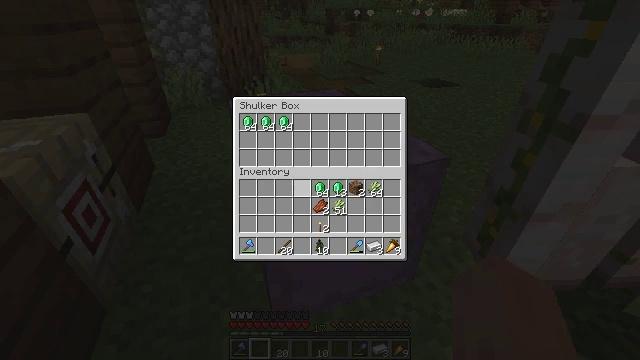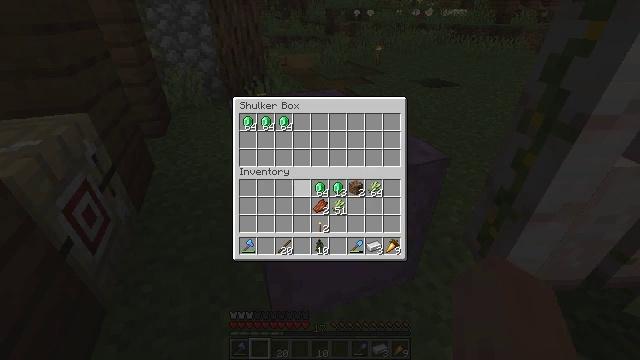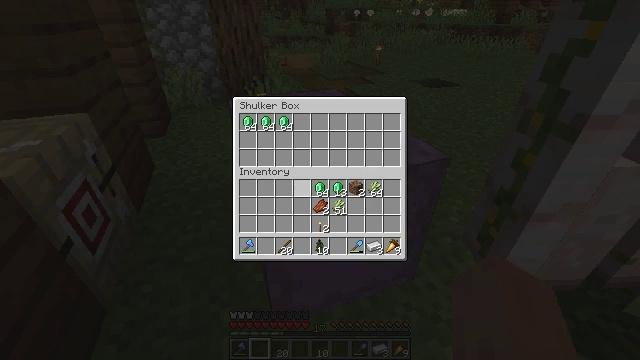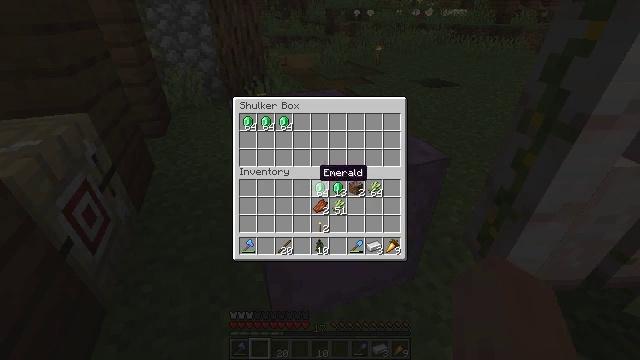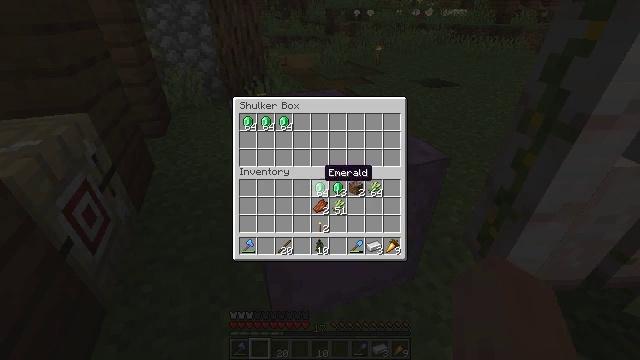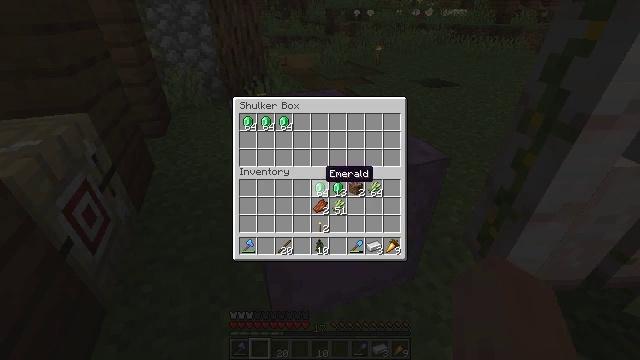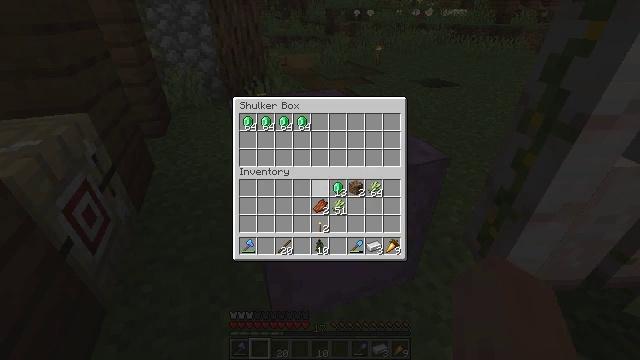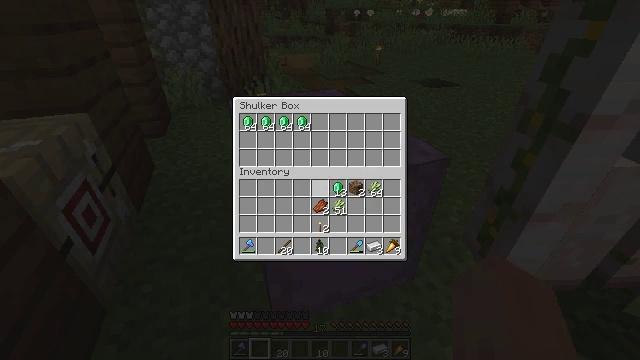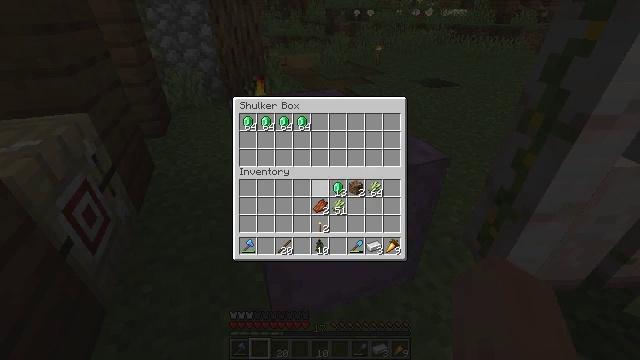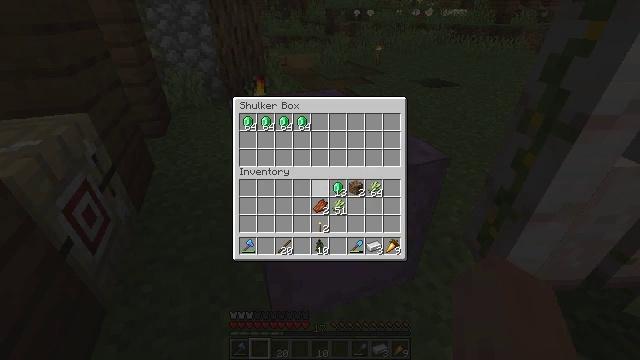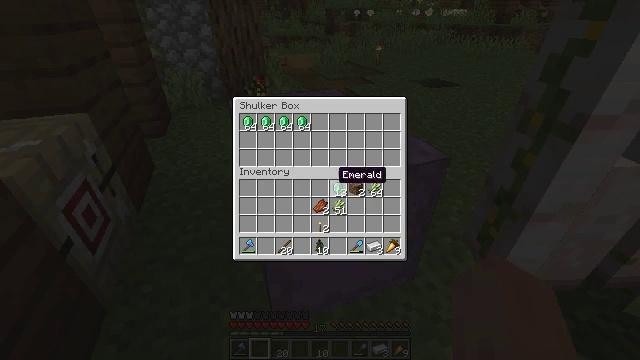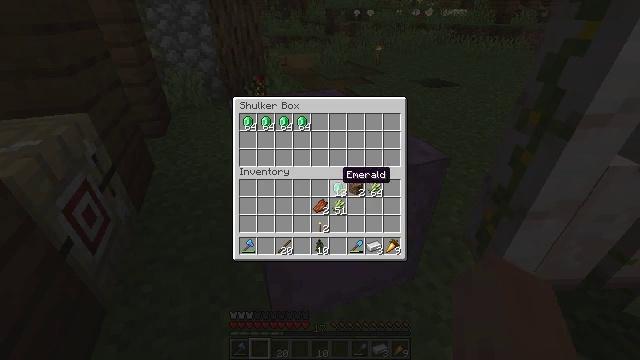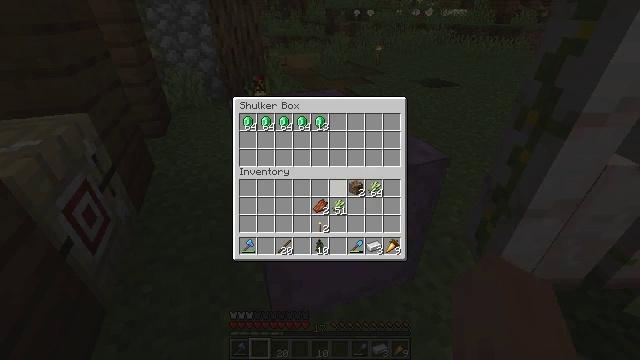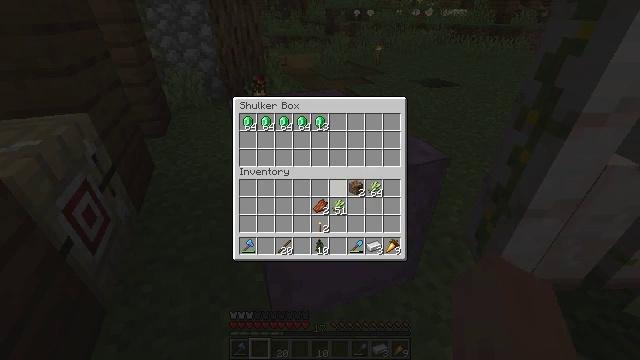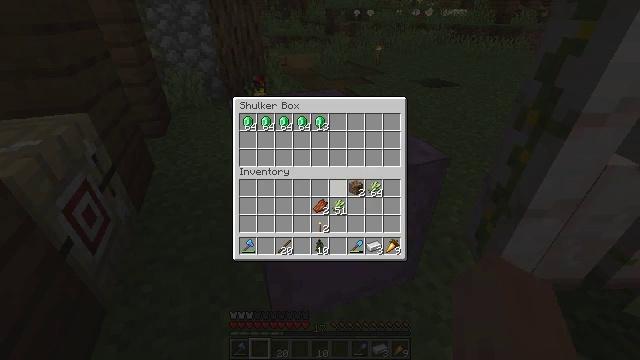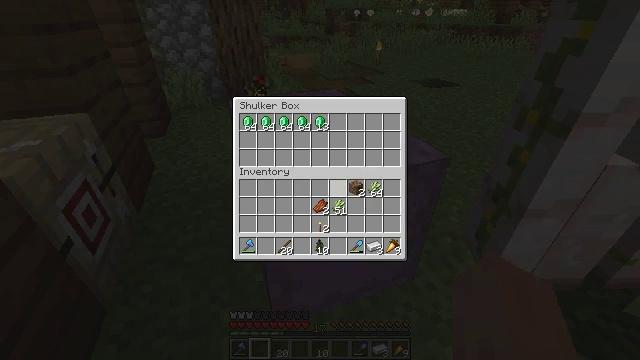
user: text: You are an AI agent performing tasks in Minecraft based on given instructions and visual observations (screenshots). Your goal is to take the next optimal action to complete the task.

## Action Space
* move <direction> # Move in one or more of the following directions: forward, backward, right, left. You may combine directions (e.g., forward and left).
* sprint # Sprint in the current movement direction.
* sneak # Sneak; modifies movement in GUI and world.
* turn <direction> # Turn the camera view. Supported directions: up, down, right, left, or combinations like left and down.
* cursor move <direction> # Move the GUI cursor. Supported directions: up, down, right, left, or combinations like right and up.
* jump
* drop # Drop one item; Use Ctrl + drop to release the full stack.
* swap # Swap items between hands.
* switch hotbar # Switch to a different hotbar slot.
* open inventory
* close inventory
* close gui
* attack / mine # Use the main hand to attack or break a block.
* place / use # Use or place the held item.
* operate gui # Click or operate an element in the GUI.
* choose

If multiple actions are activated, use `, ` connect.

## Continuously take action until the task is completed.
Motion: motion action
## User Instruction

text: Break the shulker box to collect it.
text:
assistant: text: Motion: sneak, operate gui
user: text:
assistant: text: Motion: sneak, operate gui
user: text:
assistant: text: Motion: sneak, cursor move right
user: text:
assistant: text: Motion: sneak
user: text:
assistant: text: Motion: sneak
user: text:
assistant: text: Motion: sneak, operate gui
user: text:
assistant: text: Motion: sneak, operate gui
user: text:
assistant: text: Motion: sneak, operate gui
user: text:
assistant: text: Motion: sneak
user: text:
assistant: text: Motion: sneak, cursor move right
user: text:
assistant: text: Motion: sneak
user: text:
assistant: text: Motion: sneak, operate gui
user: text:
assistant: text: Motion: sneak, operate gui
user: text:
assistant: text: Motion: sneak, operate gui
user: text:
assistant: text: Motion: sneak, operate gui
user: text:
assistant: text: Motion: sneak
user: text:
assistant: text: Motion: sneak, close gui
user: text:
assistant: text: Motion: open inventory
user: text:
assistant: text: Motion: attack / mine, open inventory
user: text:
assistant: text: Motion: attack / mine
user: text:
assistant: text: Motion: attack / mine
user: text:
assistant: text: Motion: attack / mine
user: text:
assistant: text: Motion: attack / mine
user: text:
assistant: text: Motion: attack / mine
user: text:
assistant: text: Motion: attack / mine
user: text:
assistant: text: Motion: attack / mine
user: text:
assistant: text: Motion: attack / mine
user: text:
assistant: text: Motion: attack / mine
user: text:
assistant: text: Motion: attack / mine
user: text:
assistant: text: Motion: move back, attack / mine